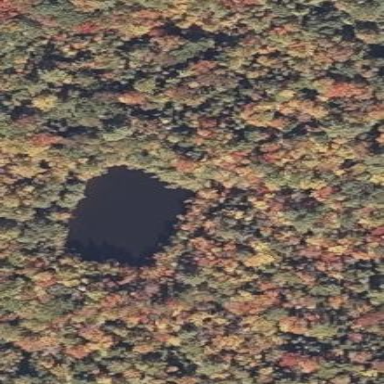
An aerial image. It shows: Serene pond surrounded by nature.